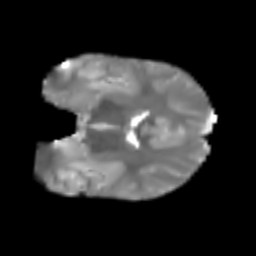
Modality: T2w
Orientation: coronal
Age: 7
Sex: male
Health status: healthy